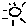
Label: sun